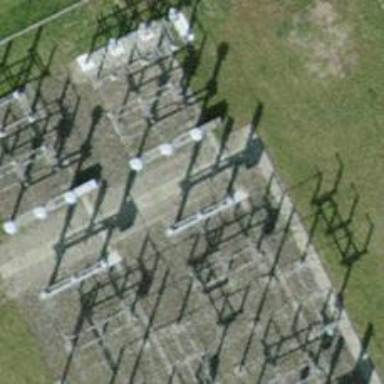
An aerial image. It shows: Insulator used in power systems.